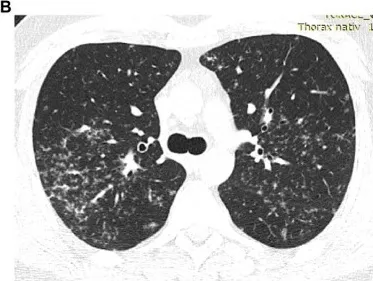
(A-D) HRCT of the lungs: multiple bilateral micronodules predominant in the upper lobes, increased infracarinal lymph nodes.
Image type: radiology (ct)